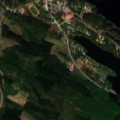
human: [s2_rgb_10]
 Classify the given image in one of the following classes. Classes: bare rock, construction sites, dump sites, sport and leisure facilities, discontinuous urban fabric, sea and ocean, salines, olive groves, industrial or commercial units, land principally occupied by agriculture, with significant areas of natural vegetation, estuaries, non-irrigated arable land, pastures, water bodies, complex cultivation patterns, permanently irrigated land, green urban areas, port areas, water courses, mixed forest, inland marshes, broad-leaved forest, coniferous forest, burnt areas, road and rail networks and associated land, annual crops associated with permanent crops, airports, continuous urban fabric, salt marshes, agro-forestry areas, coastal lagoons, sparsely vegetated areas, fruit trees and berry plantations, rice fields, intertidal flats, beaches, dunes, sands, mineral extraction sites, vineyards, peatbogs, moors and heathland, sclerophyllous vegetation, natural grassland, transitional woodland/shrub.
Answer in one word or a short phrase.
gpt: discontinuous urban fabric, industrial or commercial units, land principally occupied by agriculture, with significant areas of natural vegetation, coniferous forest, mixed forest, water bodies